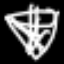
Label: diamond